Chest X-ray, PA view. Patient: 53 years old, sex M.
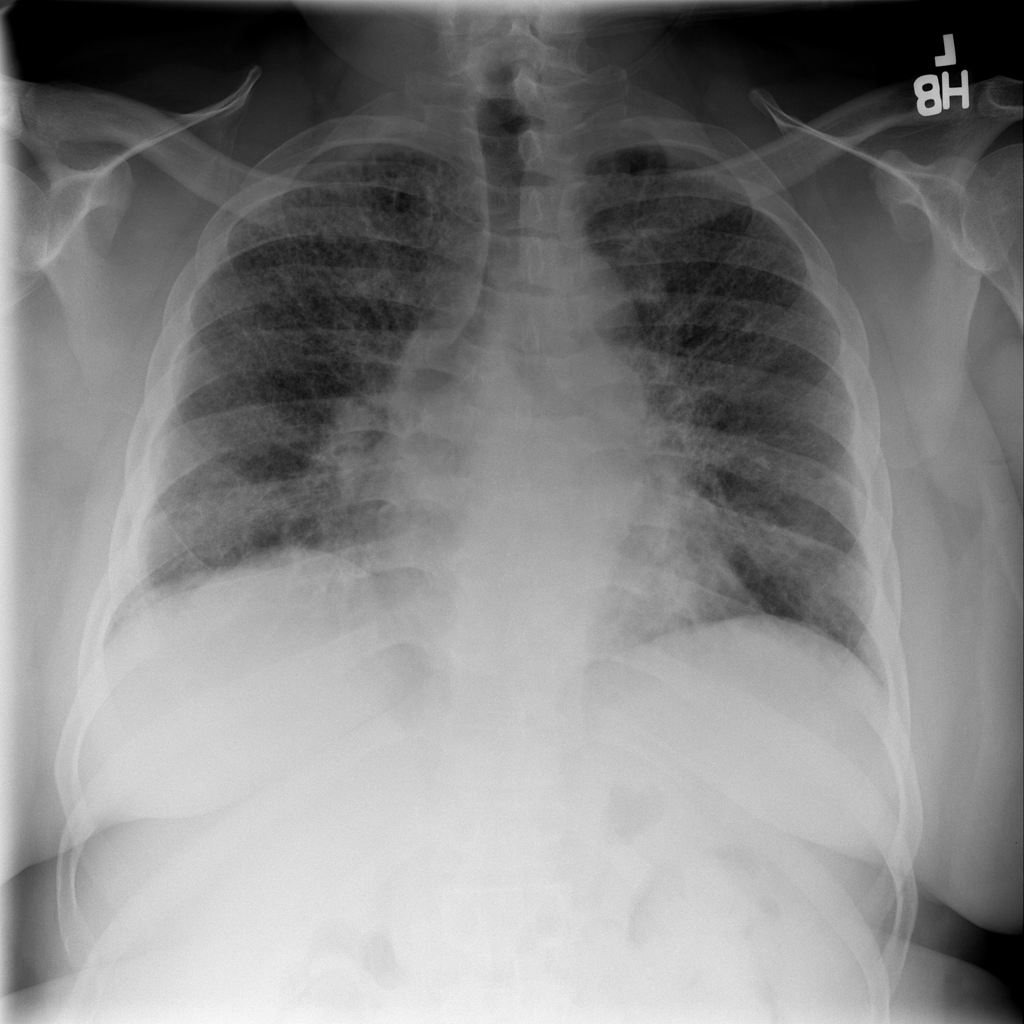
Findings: No Finding